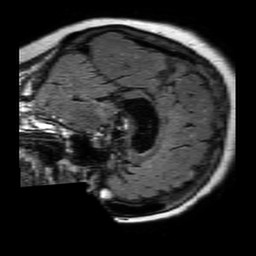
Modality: FLAIR
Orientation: sagittal
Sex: female
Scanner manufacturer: philips
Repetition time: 11 s
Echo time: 0.125 s